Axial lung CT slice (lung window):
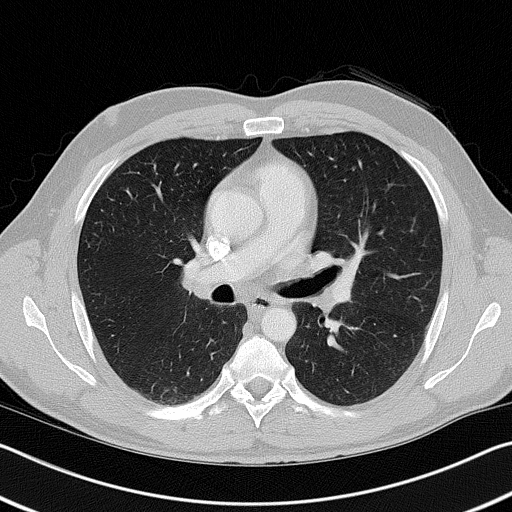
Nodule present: no